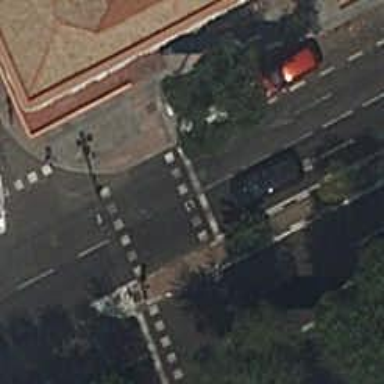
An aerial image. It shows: Traffic signals at road crossing.